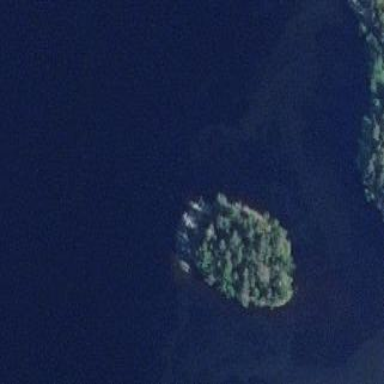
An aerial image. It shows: Islet surrounded by woodland.